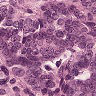
Metastatic tissue present: yes